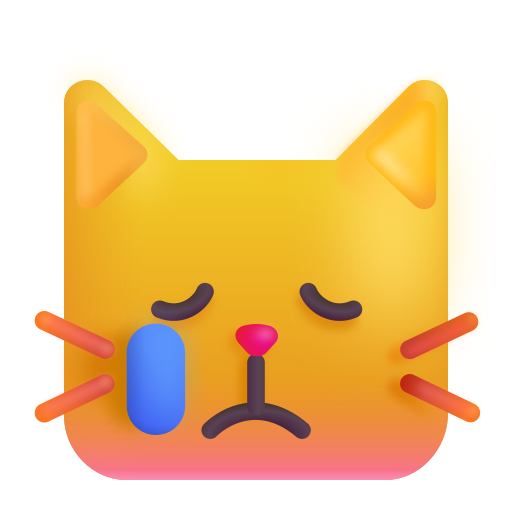
crying cat color